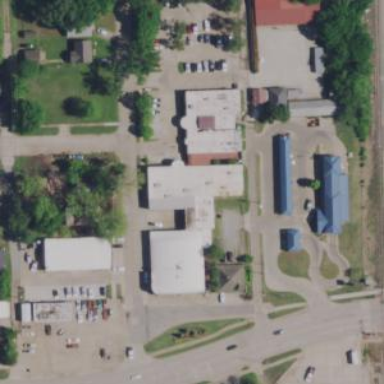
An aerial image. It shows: Granite shop located within building.